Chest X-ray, PA view. Patient: 52 years old, sex M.
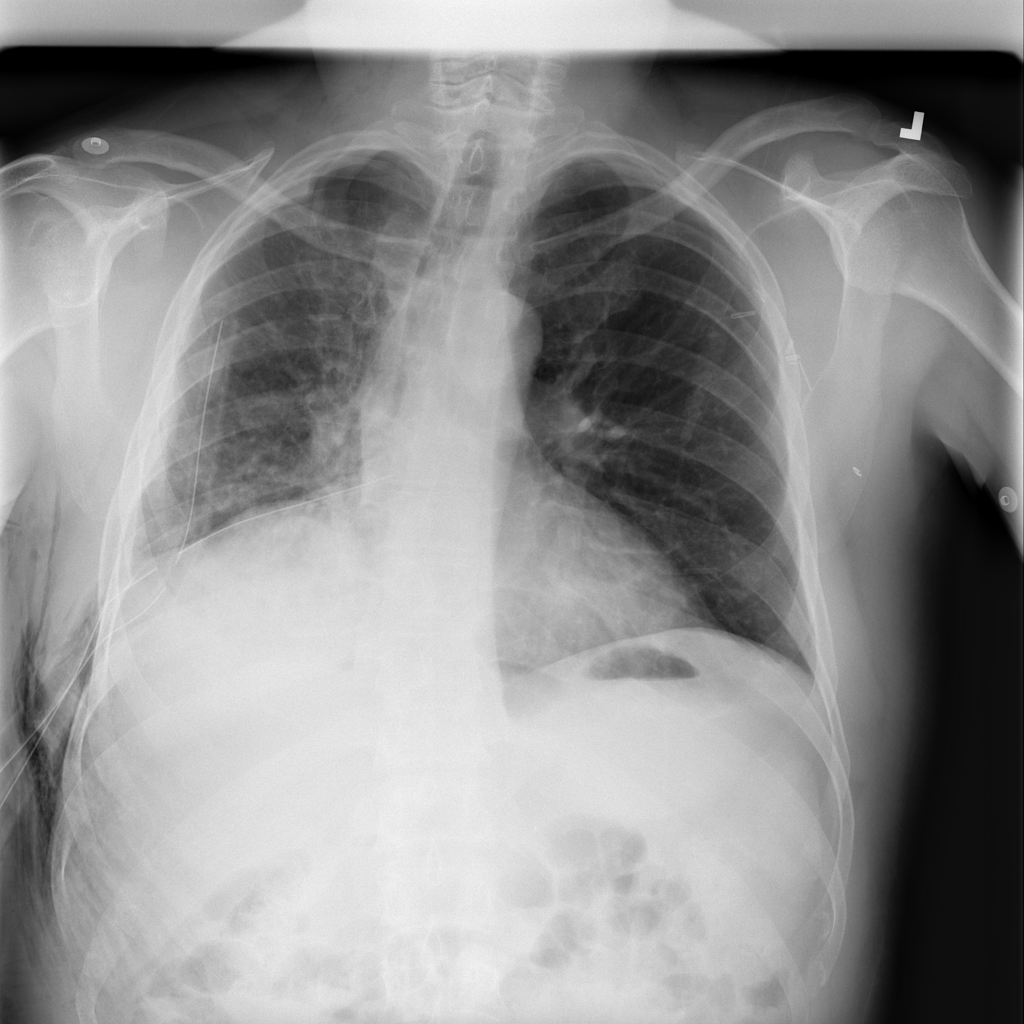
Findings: Effusion, Emphysema, Pneumothorax